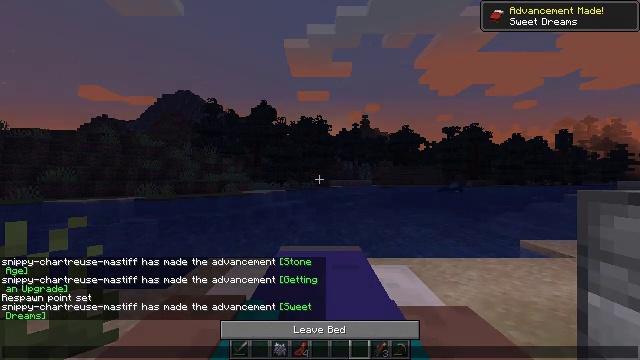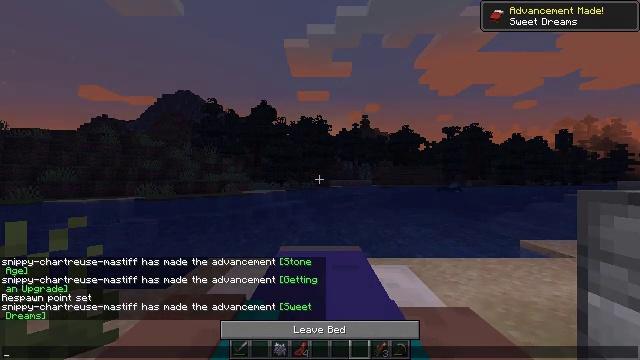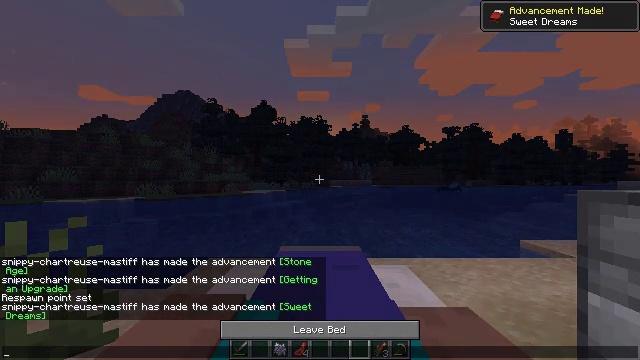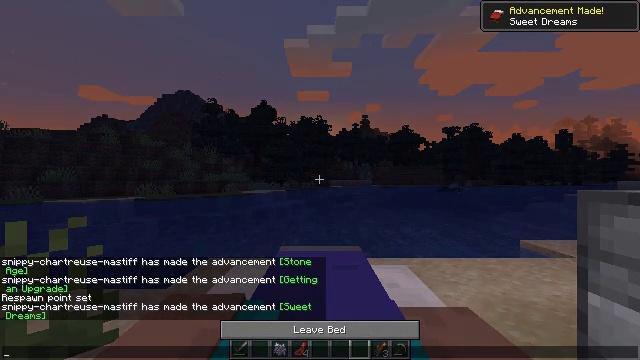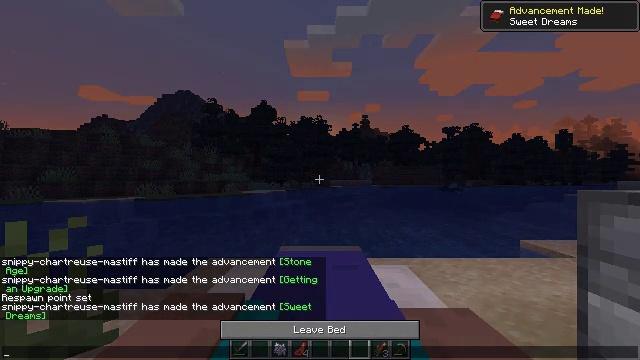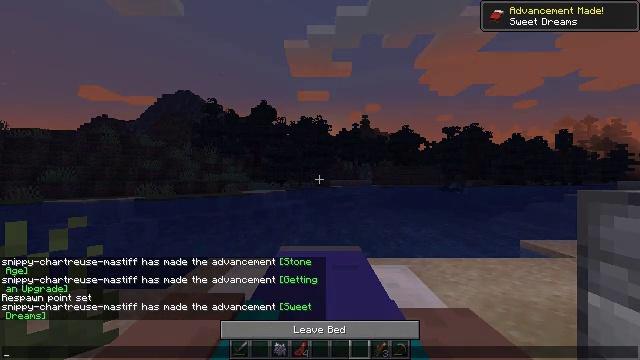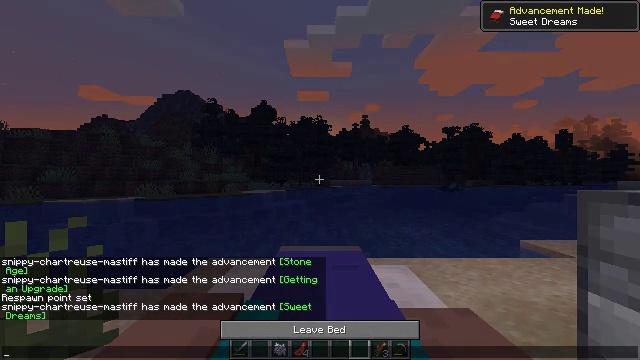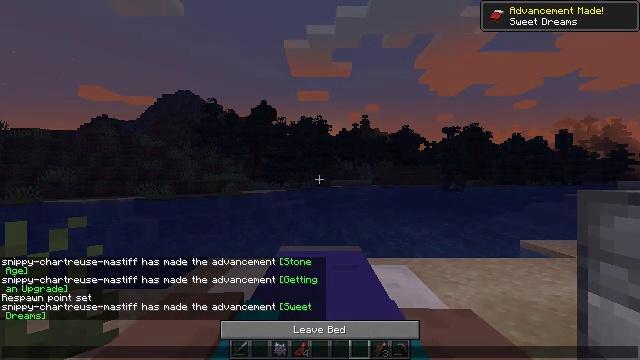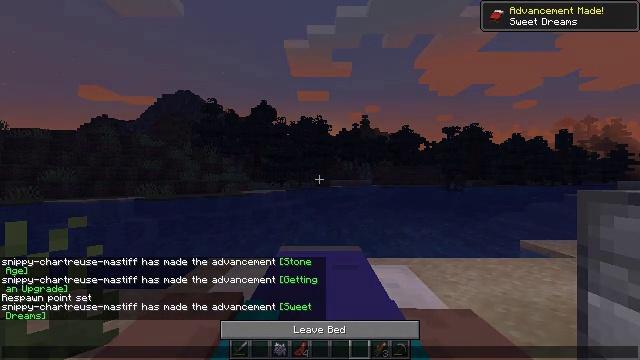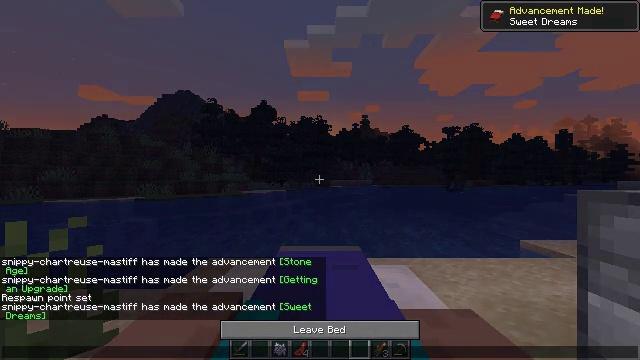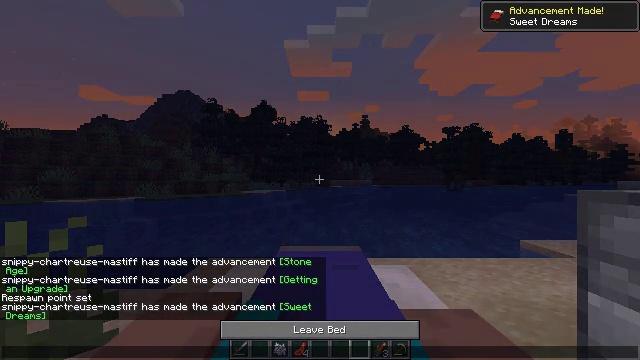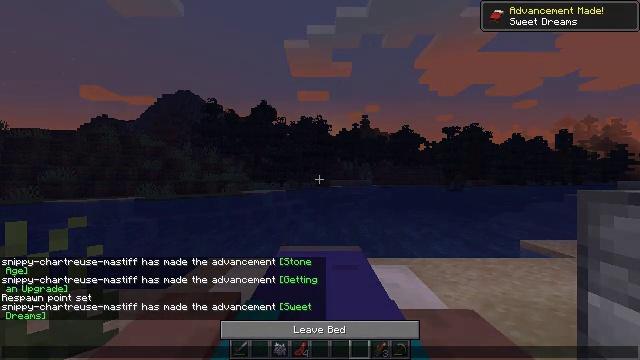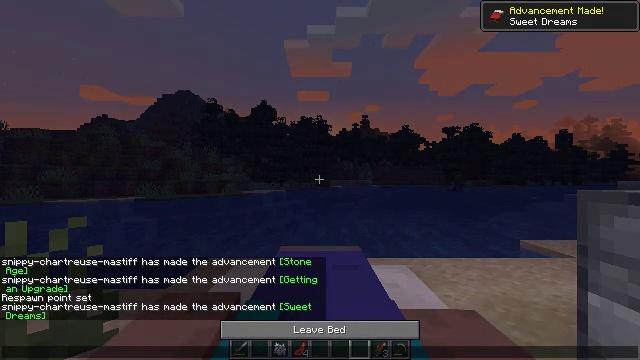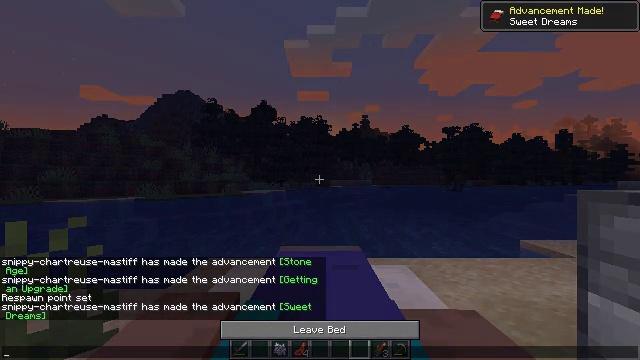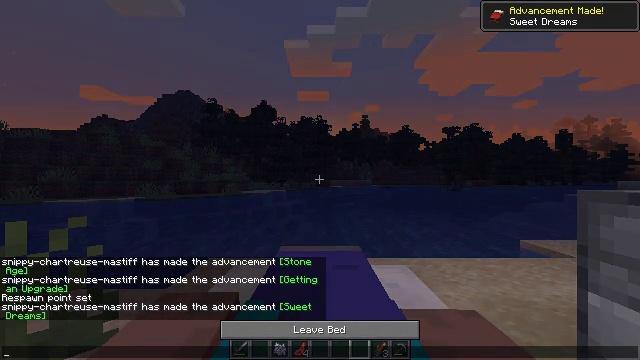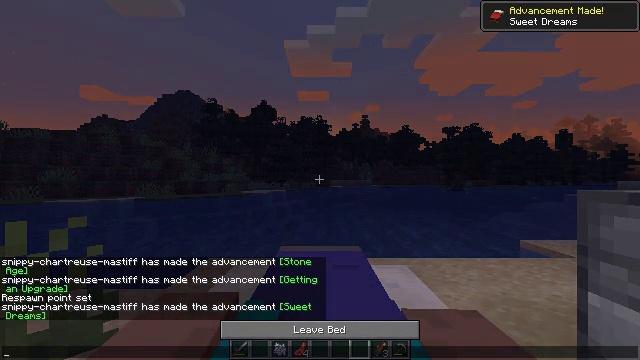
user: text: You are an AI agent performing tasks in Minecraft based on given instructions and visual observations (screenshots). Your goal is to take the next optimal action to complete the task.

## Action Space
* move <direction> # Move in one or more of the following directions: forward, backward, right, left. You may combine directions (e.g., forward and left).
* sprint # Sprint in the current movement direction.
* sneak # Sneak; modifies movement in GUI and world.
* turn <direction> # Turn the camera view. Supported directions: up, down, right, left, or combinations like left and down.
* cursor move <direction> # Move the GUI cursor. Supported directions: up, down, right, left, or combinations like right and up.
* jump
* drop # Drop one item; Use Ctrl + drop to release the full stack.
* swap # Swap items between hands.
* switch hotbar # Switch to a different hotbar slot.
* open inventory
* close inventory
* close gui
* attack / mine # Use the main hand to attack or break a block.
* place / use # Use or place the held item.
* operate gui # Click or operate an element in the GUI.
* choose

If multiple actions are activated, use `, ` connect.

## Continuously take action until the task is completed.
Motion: motion action
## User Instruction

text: Open the furnace and cook salmon.
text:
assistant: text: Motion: no_op
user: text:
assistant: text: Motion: no_op
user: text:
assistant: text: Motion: no_op
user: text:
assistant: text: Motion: no_op
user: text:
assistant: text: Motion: no_op
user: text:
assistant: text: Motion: no_op
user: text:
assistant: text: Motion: no_op
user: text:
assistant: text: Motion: no_op
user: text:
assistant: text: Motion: no_op
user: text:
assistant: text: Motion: no_op
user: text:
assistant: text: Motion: no_op
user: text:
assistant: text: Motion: no_op
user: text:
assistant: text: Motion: no_op
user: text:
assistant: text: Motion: no_op
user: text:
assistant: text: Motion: no_op
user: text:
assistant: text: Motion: no_op
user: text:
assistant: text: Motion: no_op
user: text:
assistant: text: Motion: no_op
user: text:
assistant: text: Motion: no_op
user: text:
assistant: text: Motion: no_op
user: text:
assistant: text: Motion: no_op
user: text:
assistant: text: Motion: no_op
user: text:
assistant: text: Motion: no_op
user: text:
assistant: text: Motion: no_op
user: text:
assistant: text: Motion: no_op
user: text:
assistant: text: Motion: no_op
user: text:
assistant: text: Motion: no_op
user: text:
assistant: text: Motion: no_op
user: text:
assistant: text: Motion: no_op
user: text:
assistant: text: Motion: no_op